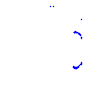
Particle: proton